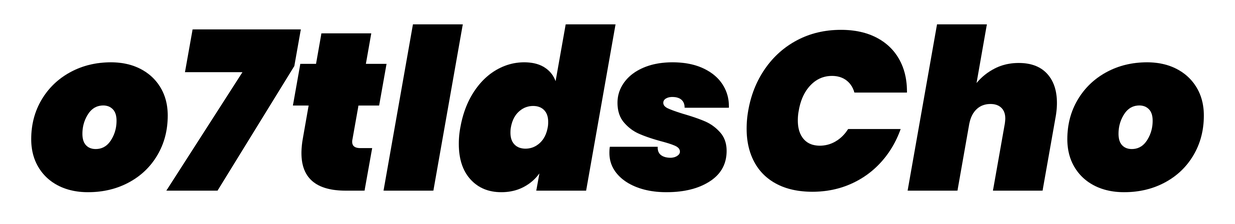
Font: Poppins-BlackItalic